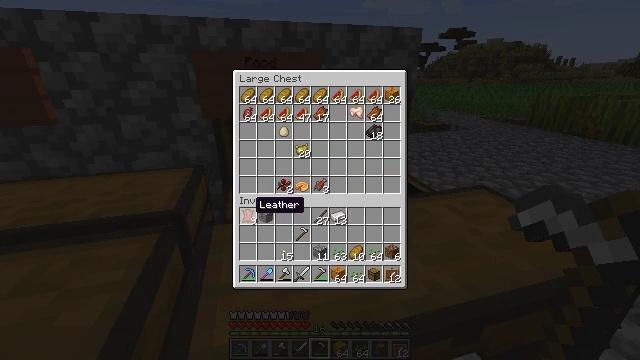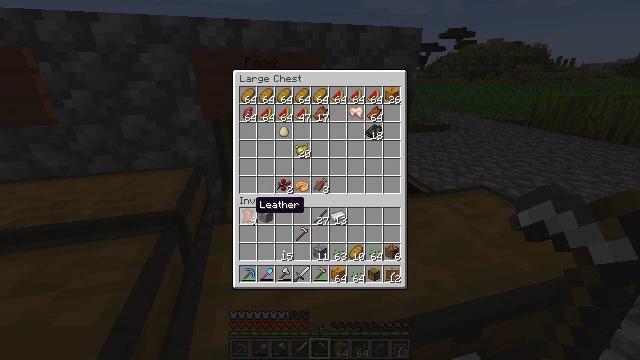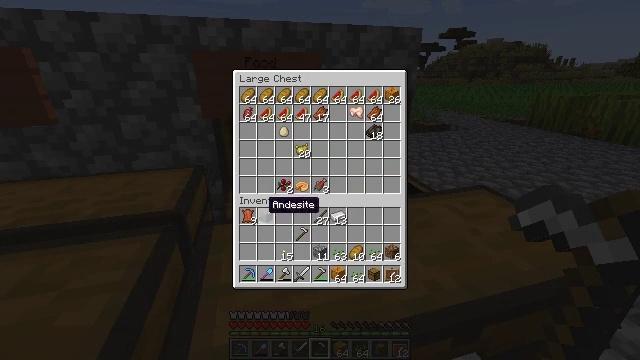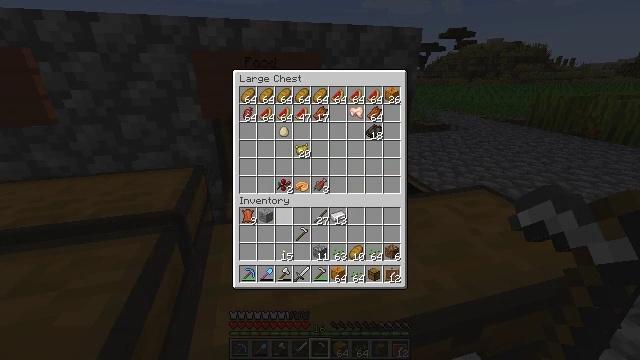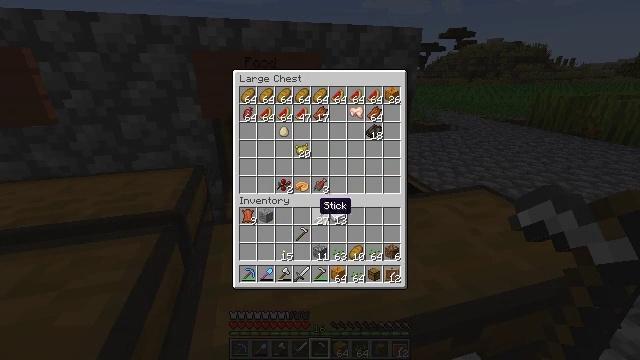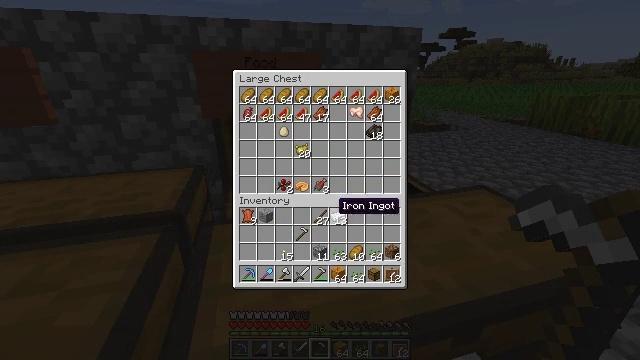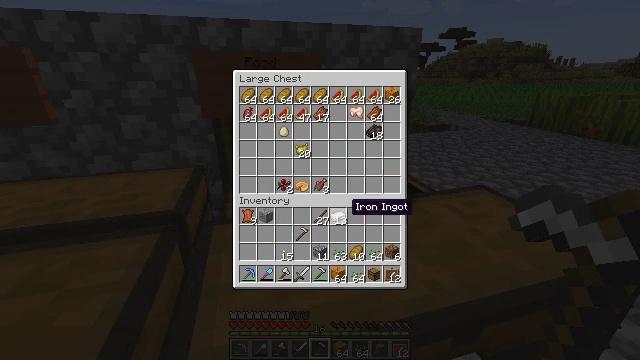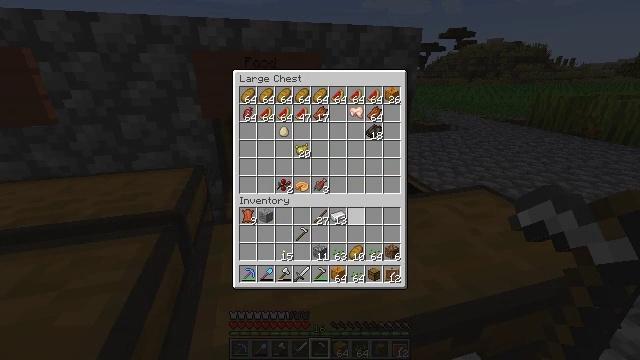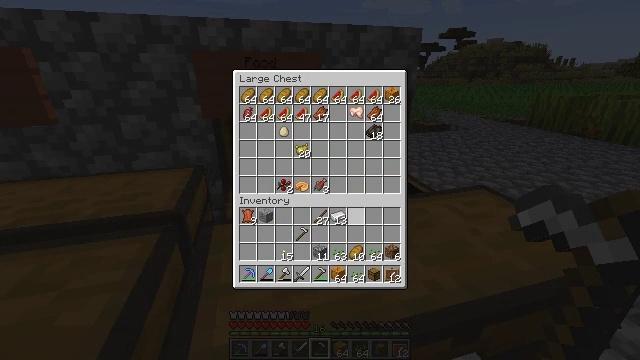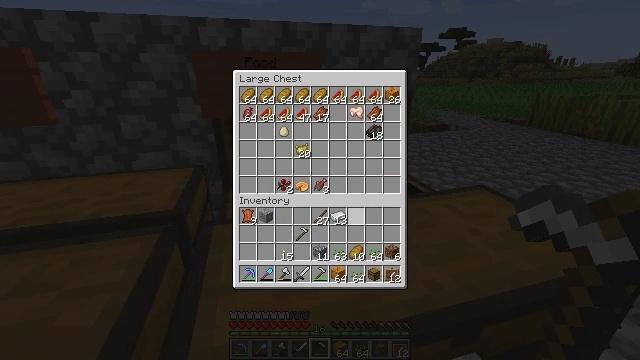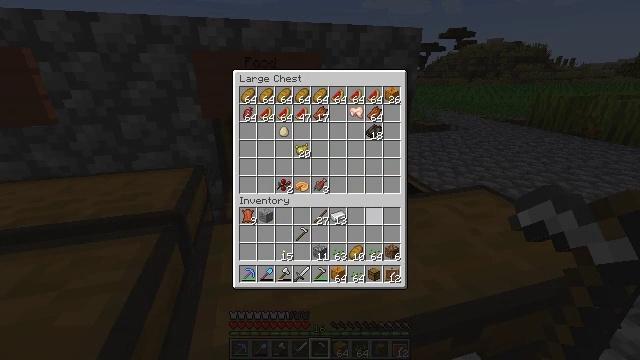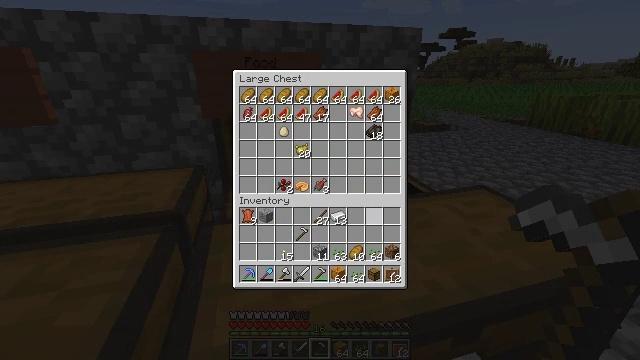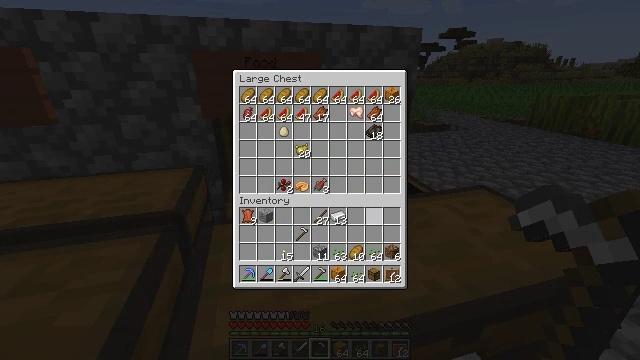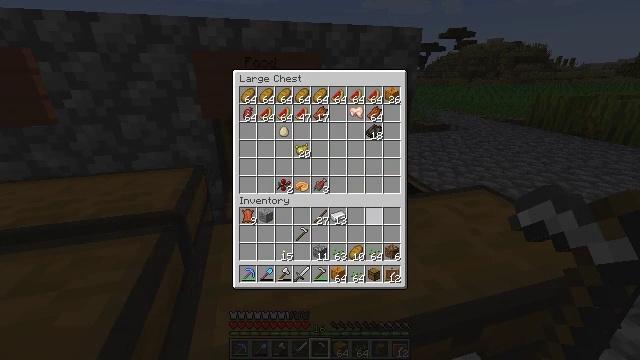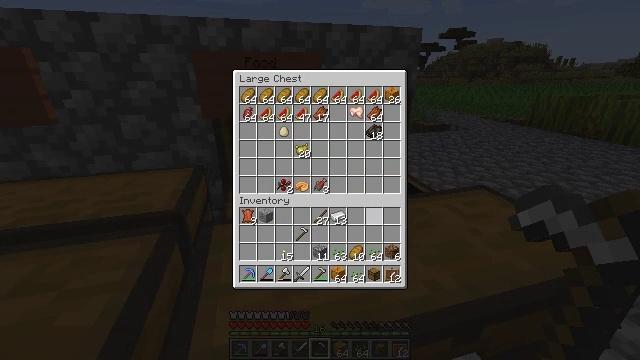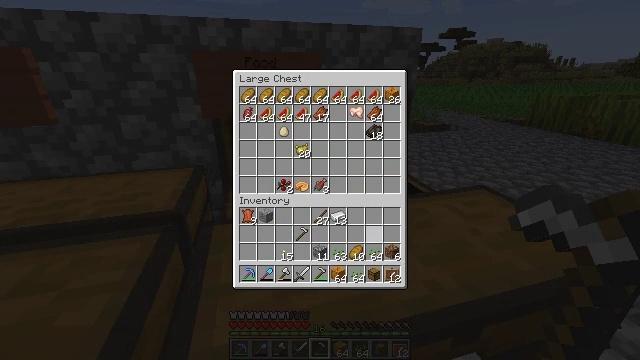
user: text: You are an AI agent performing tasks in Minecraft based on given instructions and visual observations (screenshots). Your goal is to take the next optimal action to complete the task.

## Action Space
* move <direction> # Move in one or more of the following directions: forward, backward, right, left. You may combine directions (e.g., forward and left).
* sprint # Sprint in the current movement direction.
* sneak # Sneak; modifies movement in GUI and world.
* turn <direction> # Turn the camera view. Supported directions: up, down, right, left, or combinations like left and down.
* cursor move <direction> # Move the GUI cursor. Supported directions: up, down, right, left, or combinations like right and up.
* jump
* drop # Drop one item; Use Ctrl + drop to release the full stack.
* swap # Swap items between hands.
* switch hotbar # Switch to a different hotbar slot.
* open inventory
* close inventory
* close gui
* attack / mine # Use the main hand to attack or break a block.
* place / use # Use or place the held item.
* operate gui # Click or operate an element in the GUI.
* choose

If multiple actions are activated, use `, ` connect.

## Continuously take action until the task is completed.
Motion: motion action
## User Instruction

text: Gather beetroots by breaking the plants.
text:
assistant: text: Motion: sneak
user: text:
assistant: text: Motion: sneak, cursor move right
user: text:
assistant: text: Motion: sneak, cursor move right
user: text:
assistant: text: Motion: sneak, cursor move right
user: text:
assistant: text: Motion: sneak, cursor move right
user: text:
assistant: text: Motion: sneak, cursor move right
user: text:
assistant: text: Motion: sneak, cursor move right
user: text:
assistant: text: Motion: sneak
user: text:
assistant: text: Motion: sneak
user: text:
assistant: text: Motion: sneak, cursor move right
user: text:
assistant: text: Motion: sneak
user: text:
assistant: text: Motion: sneak
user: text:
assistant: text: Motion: sneak
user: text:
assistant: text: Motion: sneak
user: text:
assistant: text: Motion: sneak
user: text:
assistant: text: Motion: sneak
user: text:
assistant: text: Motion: sneak
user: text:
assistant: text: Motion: sneak
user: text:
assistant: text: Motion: sneak
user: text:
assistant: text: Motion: sneak
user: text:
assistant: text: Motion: sneak
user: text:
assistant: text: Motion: sneak, cursor move left
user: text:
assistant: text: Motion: sneak, cursor move left
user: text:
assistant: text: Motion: sneak
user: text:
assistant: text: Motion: sneak
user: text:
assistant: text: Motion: sneak
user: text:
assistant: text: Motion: sneak
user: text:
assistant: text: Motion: sneak
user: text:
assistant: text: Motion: sneak
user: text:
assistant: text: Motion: sneak